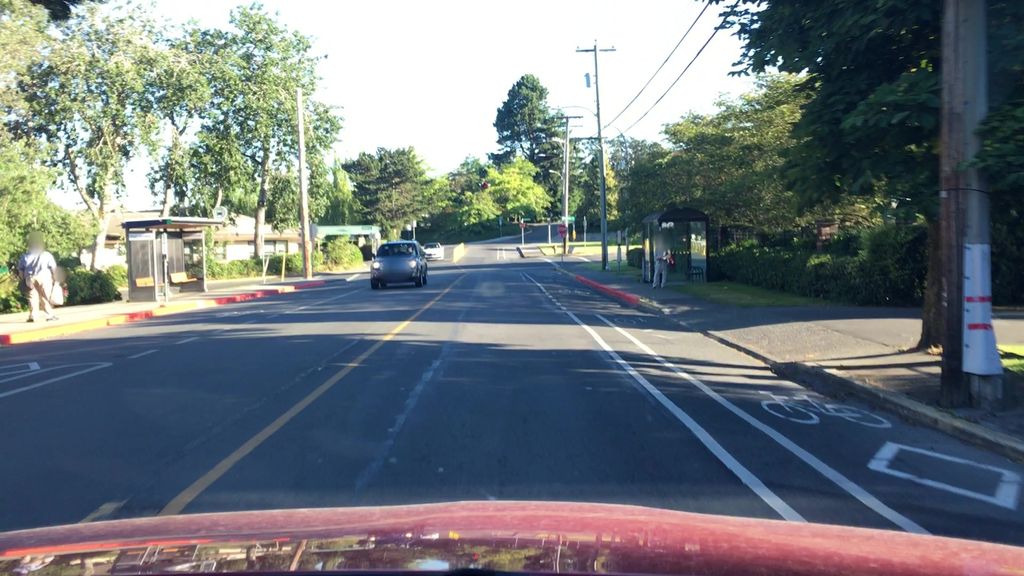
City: victoria